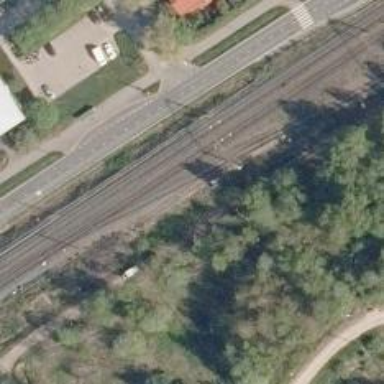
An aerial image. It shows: Signal on the railway track.